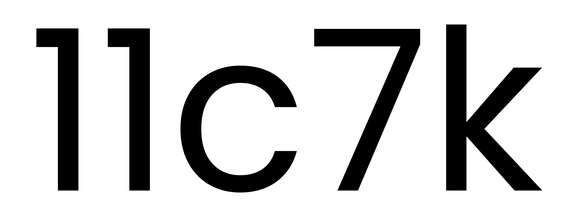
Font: Poppins-Regular